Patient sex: M
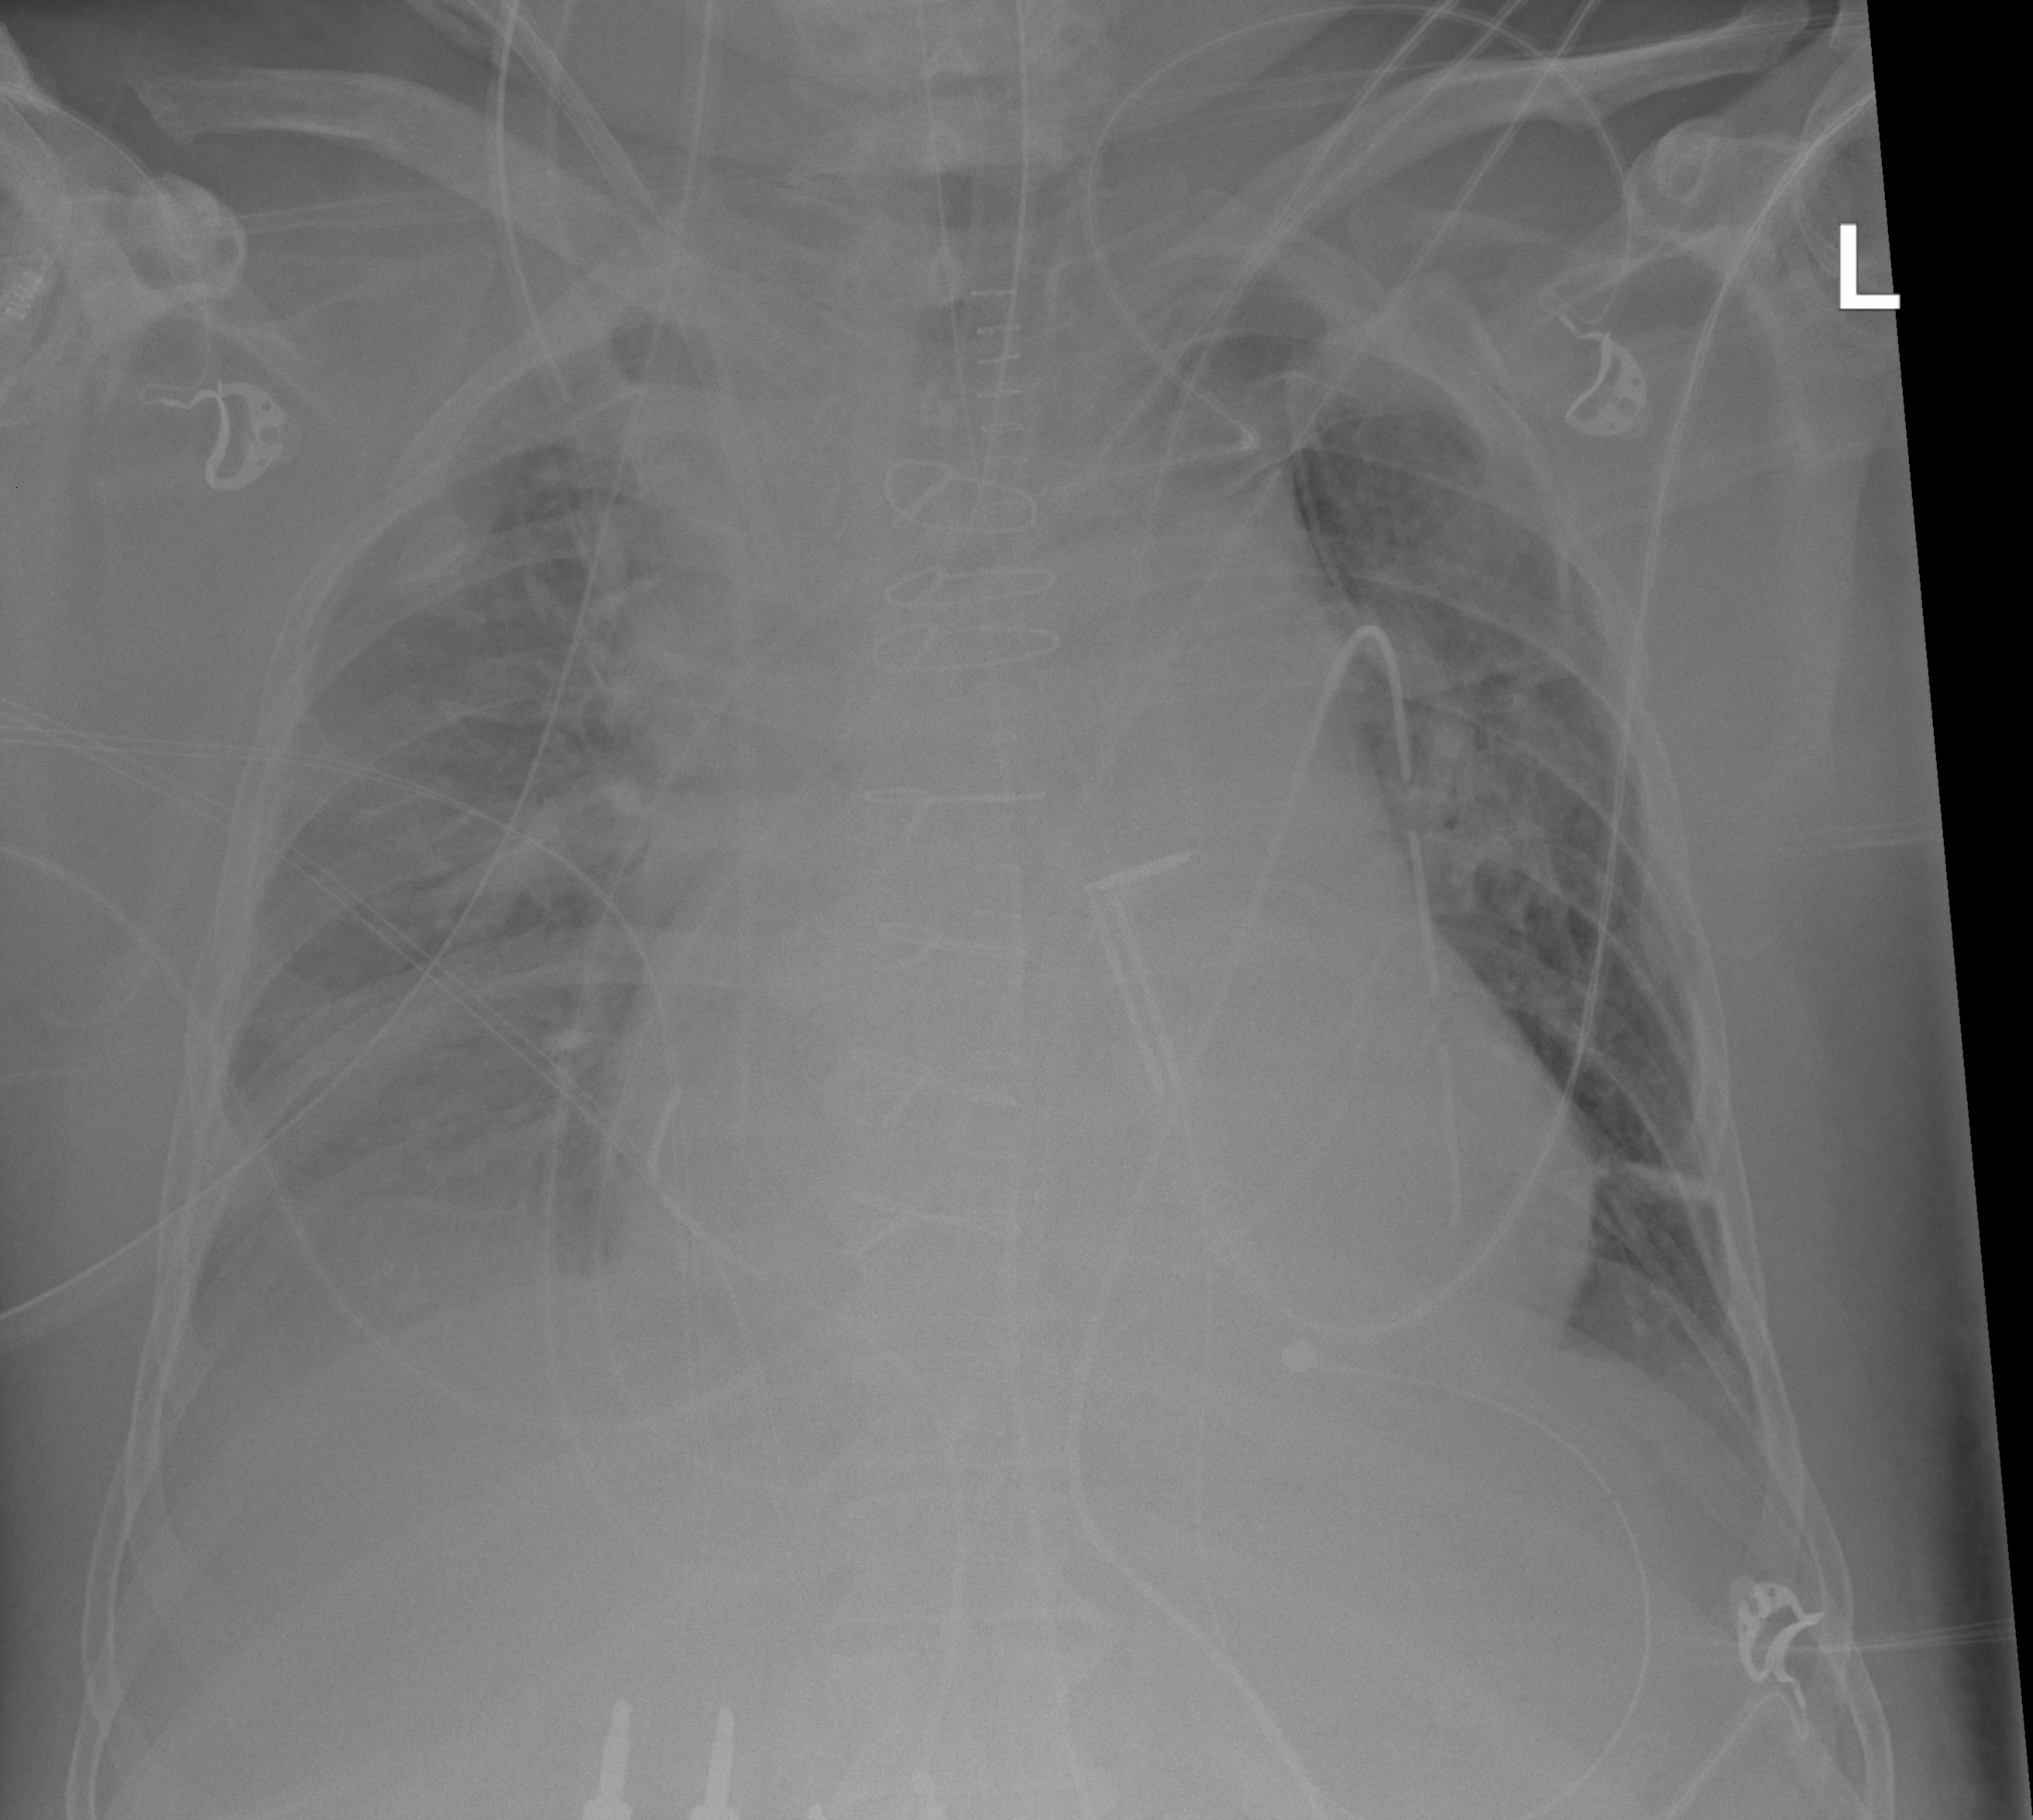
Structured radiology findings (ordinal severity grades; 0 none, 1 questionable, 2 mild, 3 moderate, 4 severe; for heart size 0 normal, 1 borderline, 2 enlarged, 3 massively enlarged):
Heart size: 2
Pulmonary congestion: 0
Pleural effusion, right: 2
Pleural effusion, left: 0
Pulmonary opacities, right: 0
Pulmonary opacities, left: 0
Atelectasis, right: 2
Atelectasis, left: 2